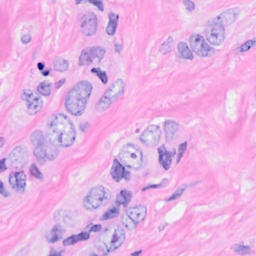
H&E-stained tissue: Breast